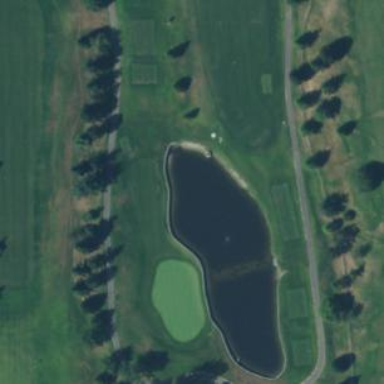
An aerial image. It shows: Water hazard in golf course. The hazard is natural water feature.